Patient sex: F
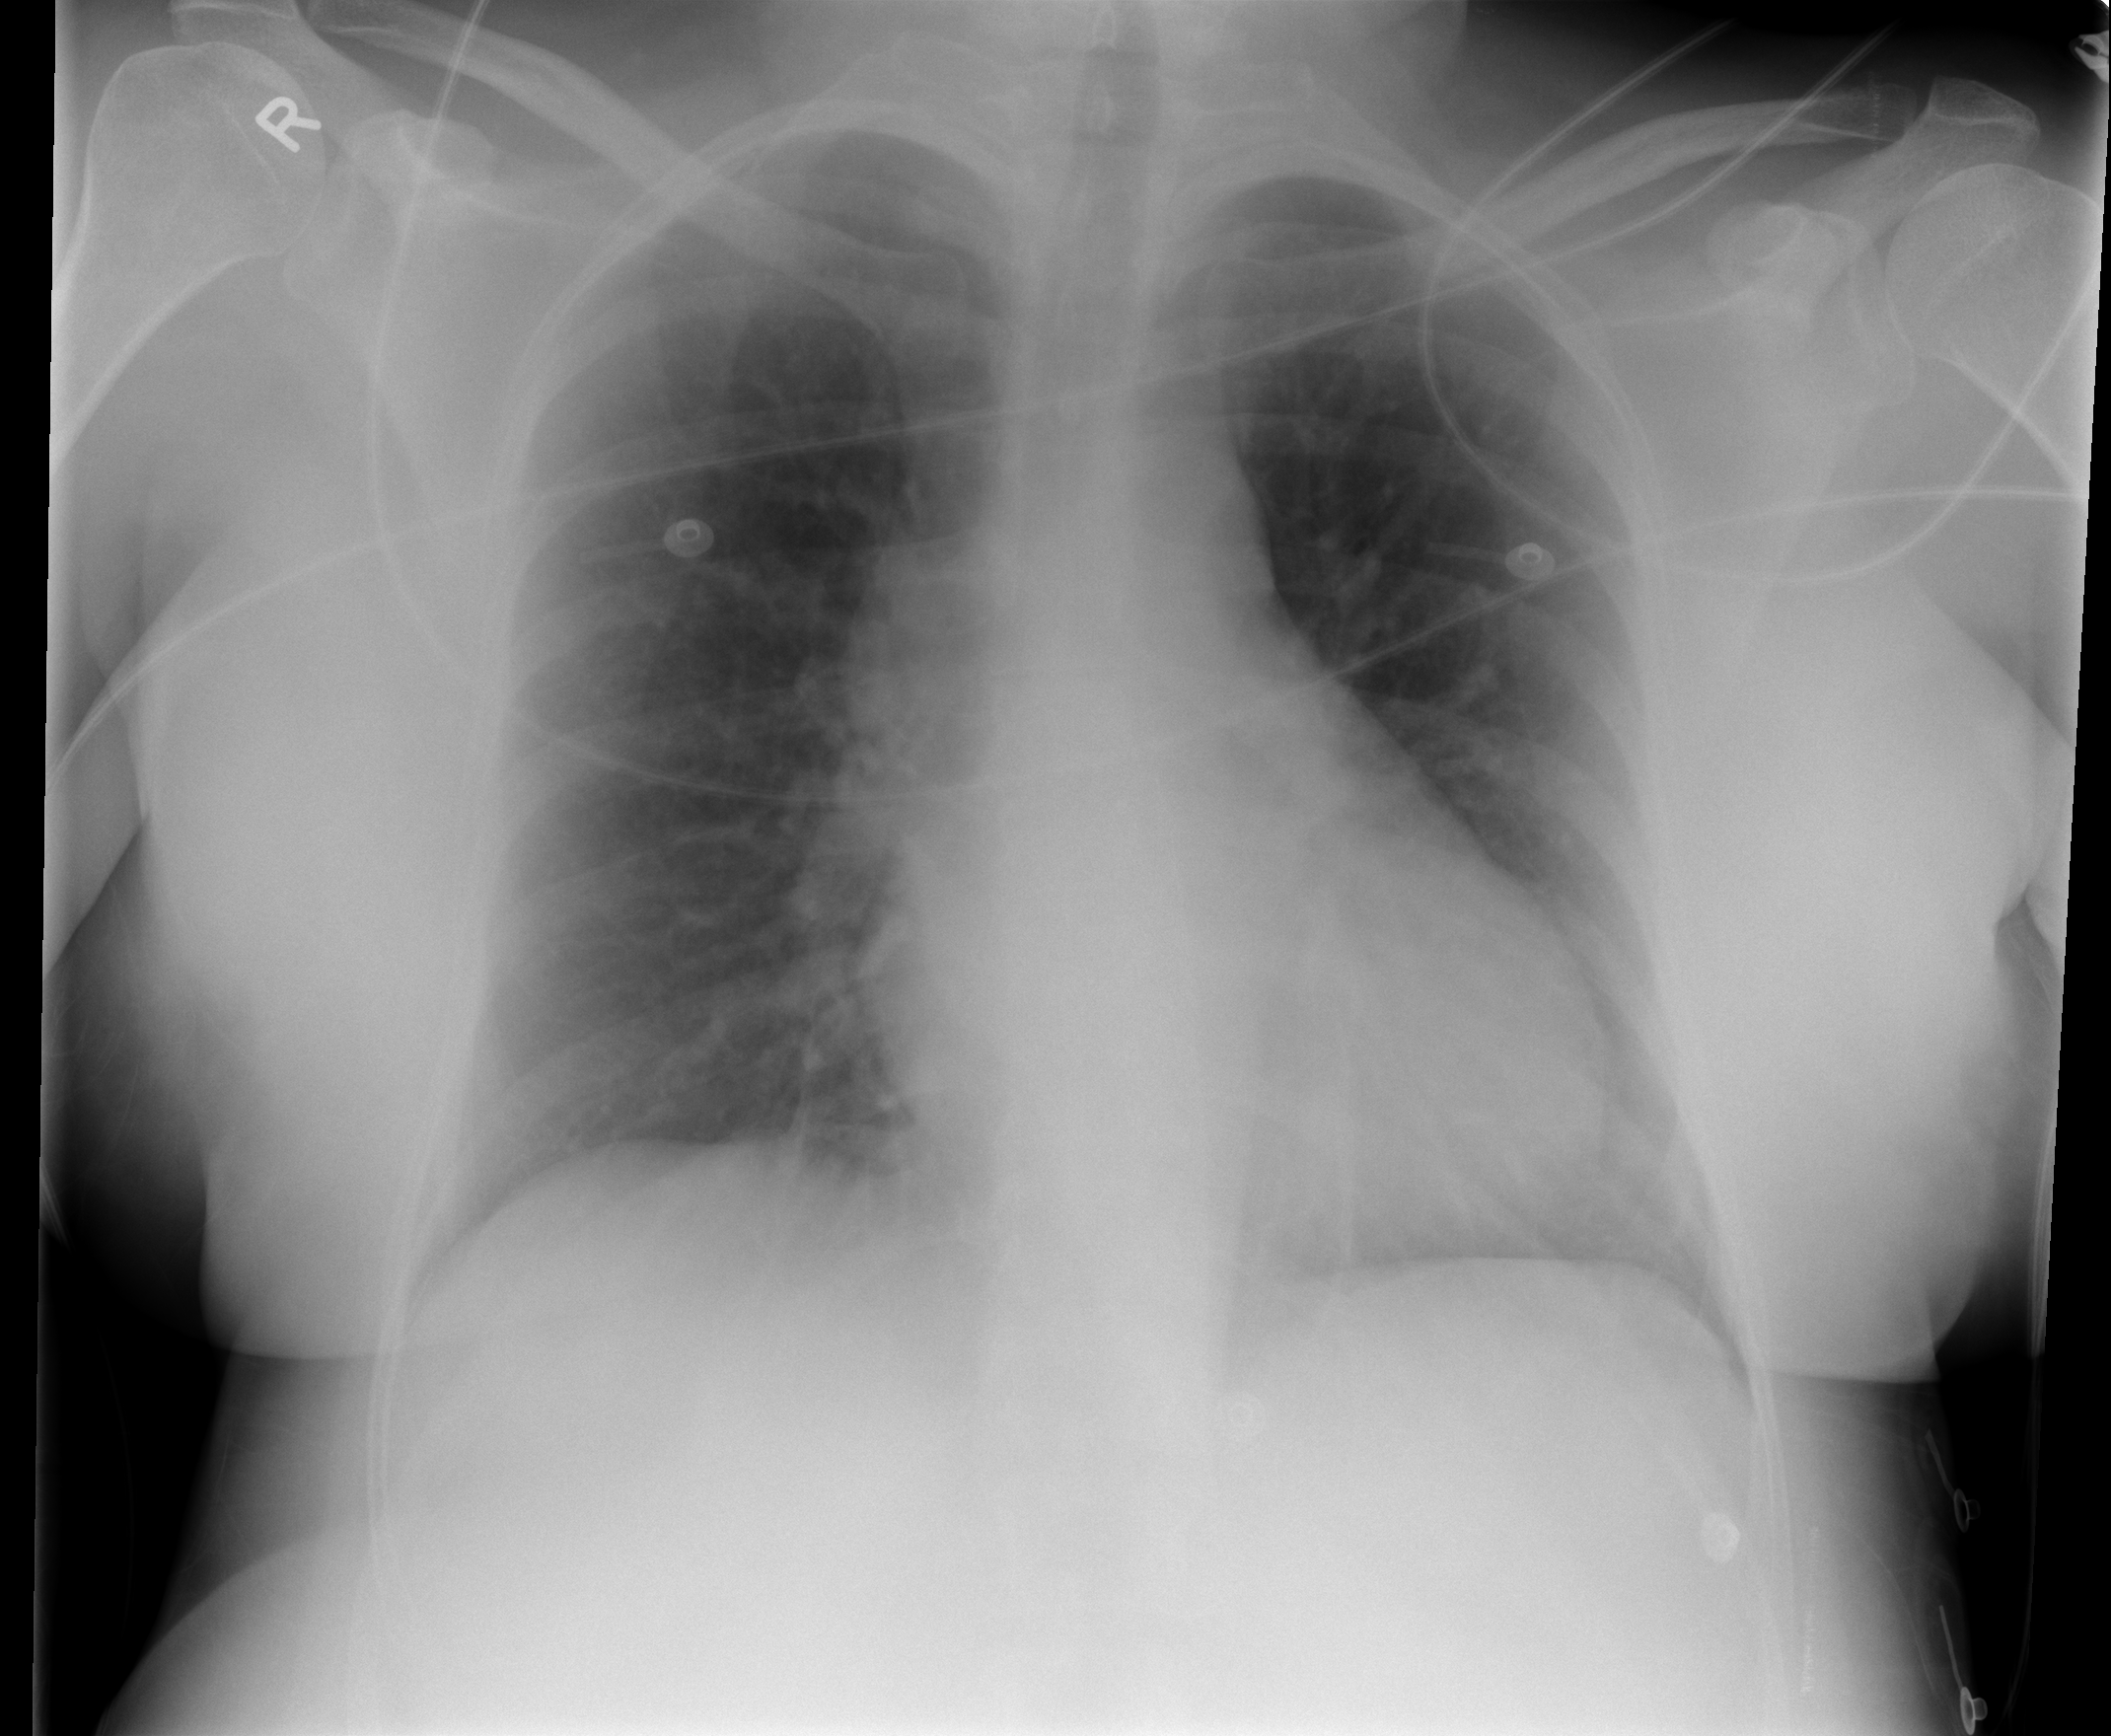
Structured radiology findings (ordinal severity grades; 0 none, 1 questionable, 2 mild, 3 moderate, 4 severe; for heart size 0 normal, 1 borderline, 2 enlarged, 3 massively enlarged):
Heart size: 0
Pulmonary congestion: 1
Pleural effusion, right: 0
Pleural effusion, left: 0
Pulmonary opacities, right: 0
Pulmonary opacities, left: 0
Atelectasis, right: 0
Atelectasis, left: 0